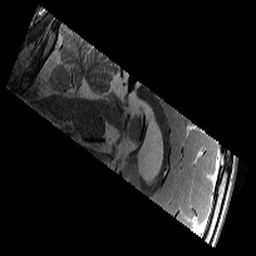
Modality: T2w
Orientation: sagittal
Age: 13
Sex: male
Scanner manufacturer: siemens
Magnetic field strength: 3 T
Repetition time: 8.46 s
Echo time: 0.067 s